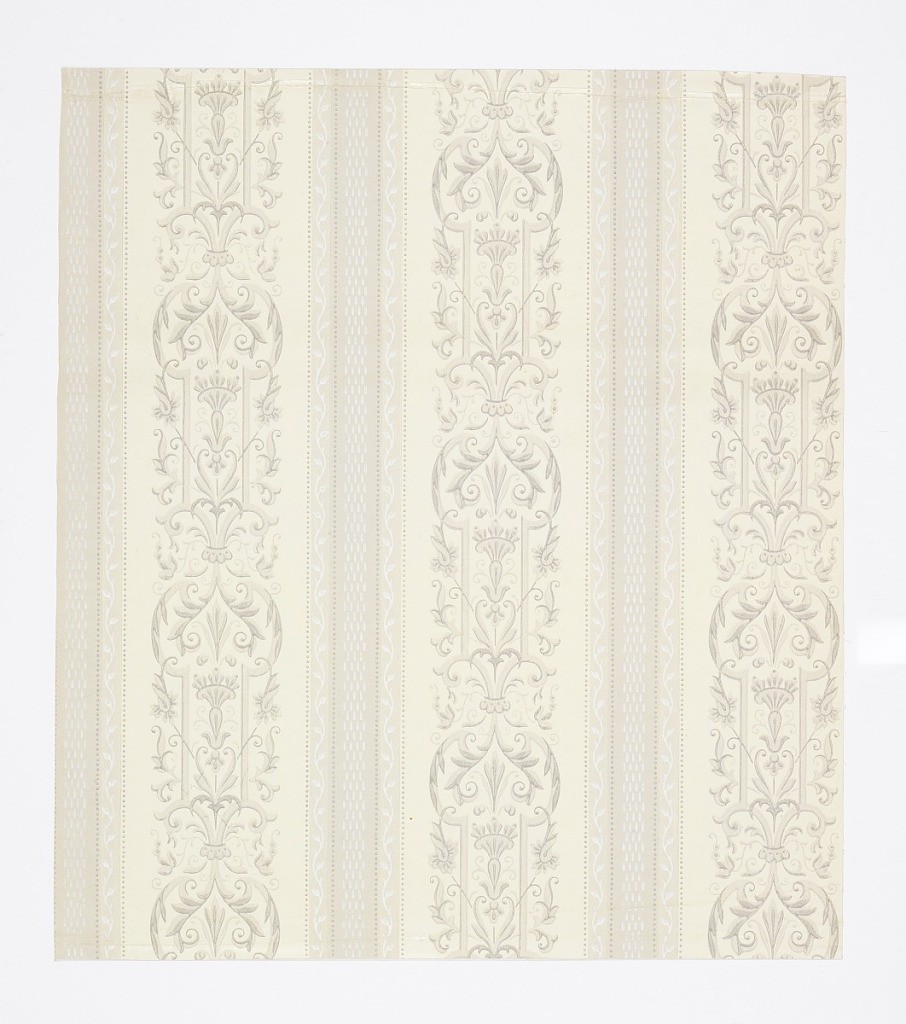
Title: Sidewall
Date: ca. 1880
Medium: Machine-printed paper
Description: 1970-26-4-ca: Neo-Renaissance pattern with vertical motif of str...;     1970-26-4-cdd: Aesthetic or Anglo-Japanesque pattern with overlap...;     1970-26-4-cf: Neo-Renaissance pattern with vertical motif of str...